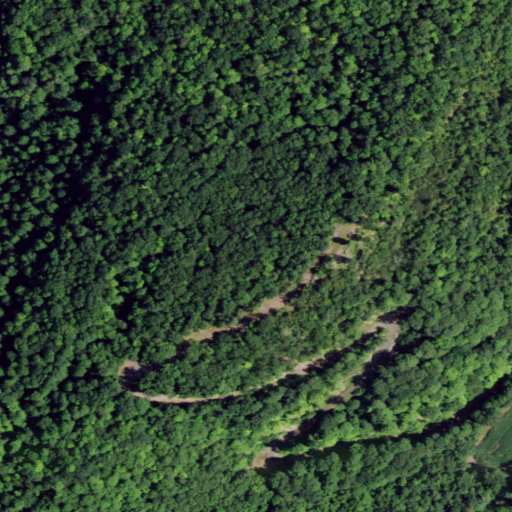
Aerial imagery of mountain in New York named Mount Tom containing deciduous forest, pasture, cultivated crops, mixed forest, evergreen forest, and woody wetlands